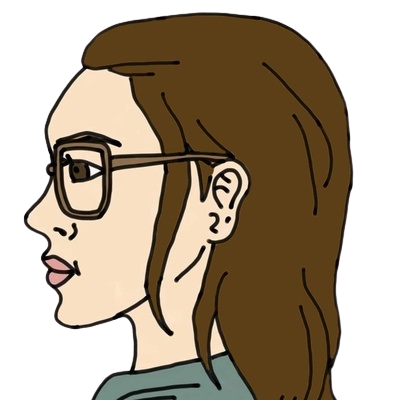
Label: 4_Yes_Chad